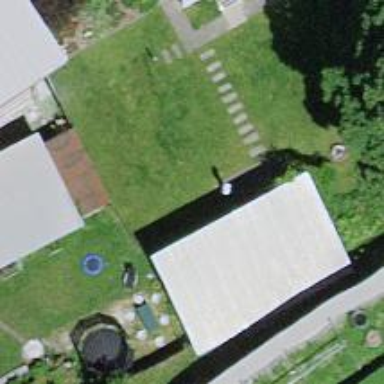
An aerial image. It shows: Shed building.